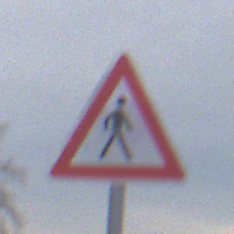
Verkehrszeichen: FussgaengerLinks
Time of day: MorningAfternoon
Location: Outdoor (Suburban)
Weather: Overcast
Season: NotSpecified
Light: Natural